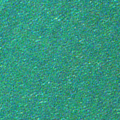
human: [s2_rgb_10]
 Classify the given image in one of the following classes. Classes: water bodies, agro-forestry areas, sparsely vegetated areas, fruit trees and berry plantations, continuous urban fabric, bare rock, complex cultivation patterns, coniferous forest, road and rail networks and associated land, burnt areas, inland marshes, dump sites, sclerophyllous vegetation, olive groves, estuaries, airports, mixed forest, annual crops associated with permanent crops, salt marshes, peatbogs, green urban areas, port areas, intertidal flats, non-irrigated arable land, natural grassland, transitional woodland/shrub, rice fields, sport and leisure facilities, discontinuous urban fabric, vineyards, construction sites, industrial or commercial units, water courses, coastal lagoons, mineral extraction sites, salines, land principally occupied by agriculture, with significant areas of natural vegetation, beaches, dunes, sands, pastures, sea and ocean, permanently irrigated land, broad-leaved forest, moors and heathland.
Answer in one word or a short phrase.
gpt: sea and ocean